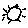
Label: sun